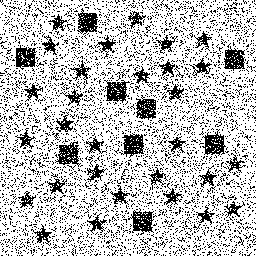
Squares: 9
Triangles: 0
Stars: 29
Total shapes: 38